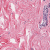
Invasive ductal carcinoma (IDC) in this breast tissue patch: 0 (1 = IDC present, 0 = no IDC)